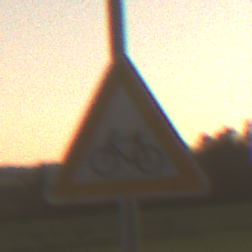
Verkehrszeichen: RadverkehrRechts
Umgebung: Outdoor, Nature
Tageszeit: SunriseSunset
Wetter: Clear
Licht: Natural
Jahreszeit: NotSpecified
Kontrast: LowContrast